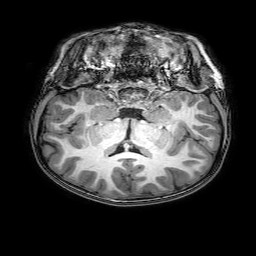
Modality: T1w
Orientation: sagittal
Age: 7
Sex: female
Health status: healthy